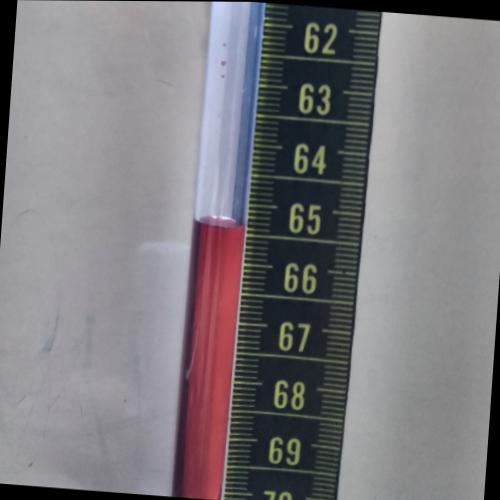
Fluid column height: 65.4 cm